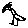
Label: bird